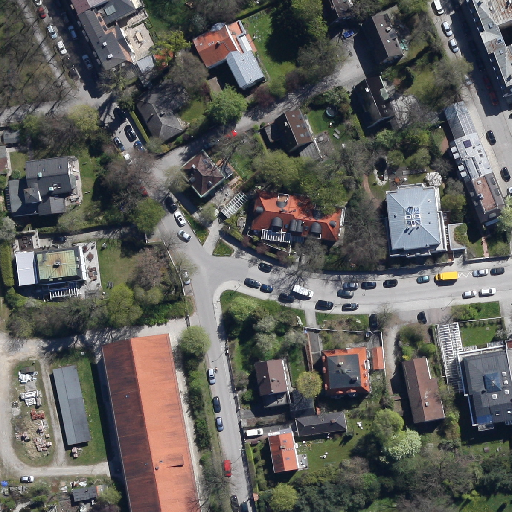
Referring expression: paved road